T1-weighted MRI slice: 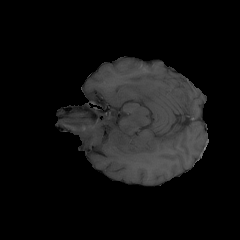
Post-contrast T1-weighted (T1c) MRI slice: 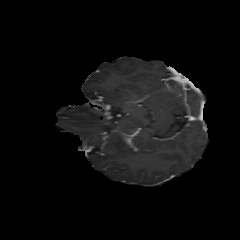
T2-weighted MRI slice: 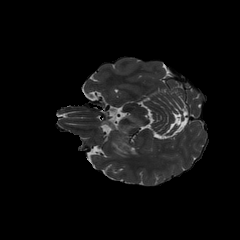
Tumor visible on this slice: yes